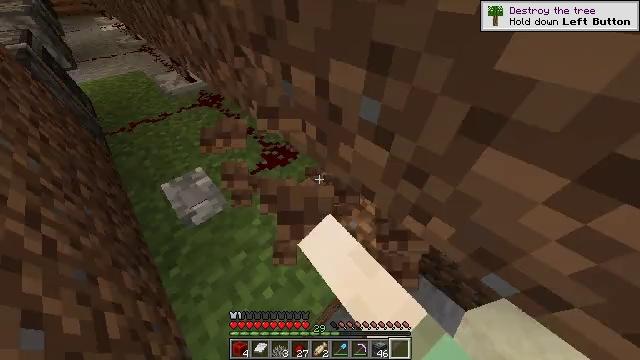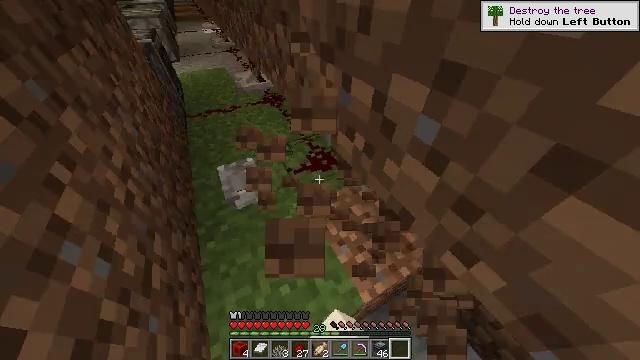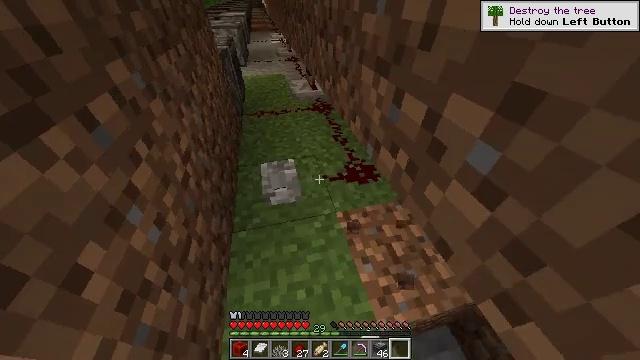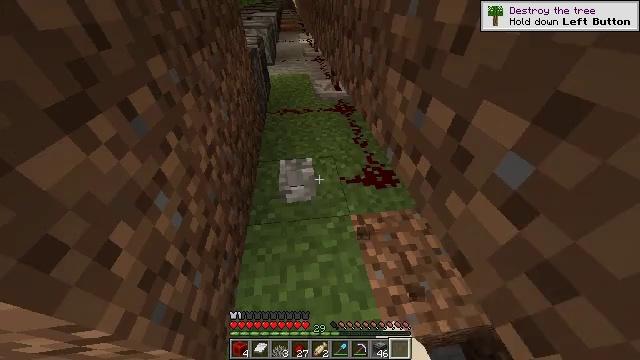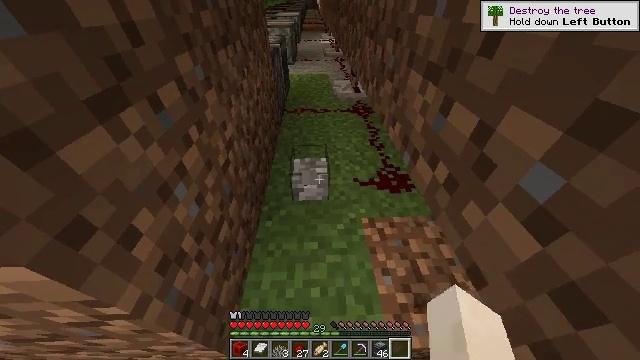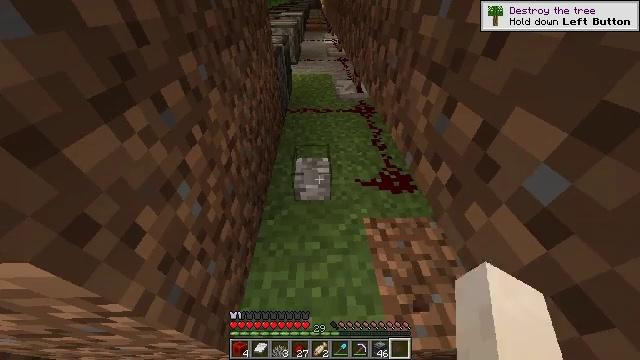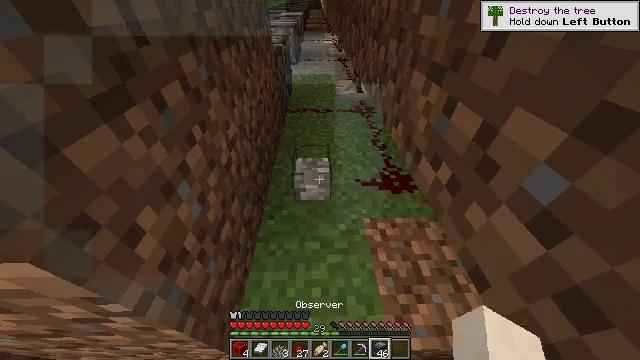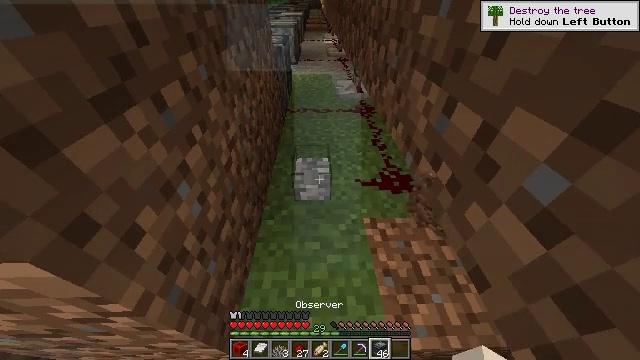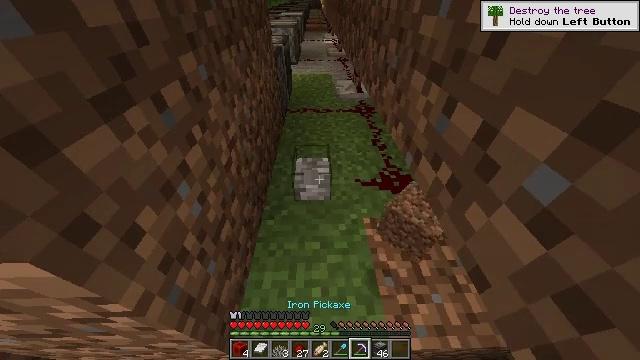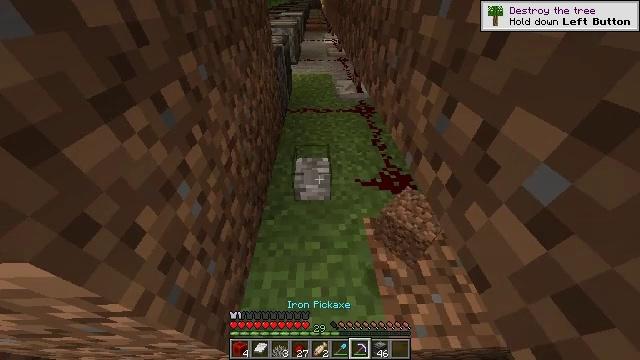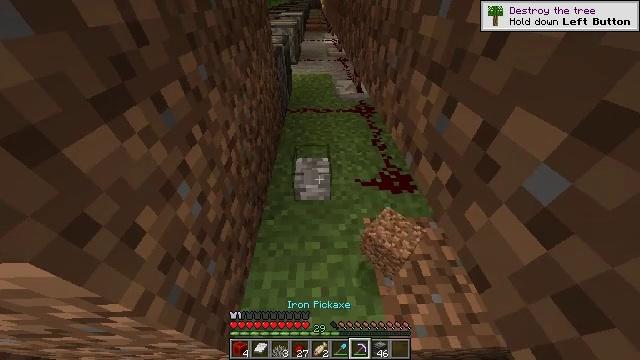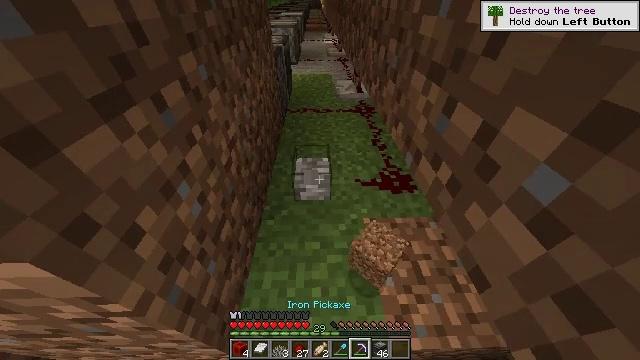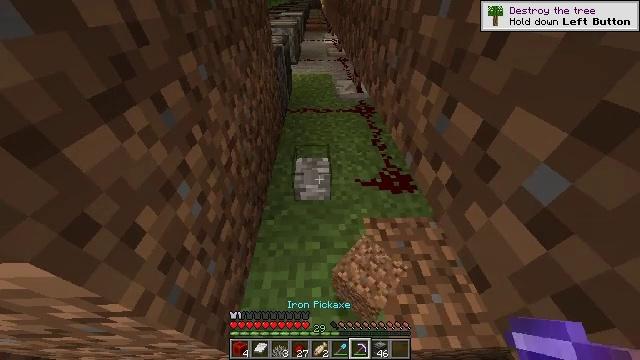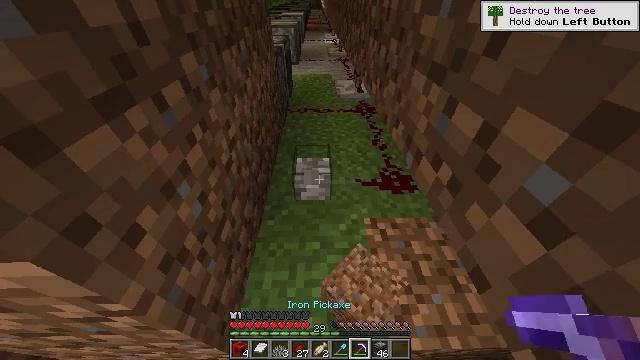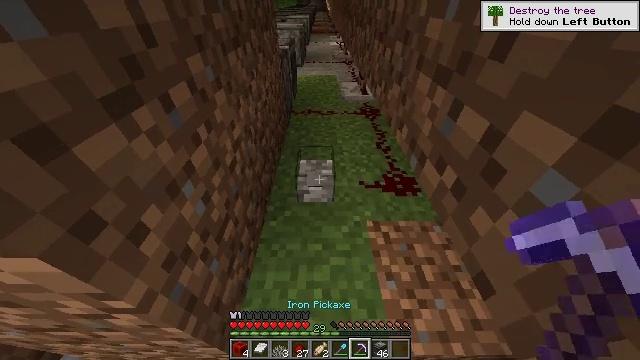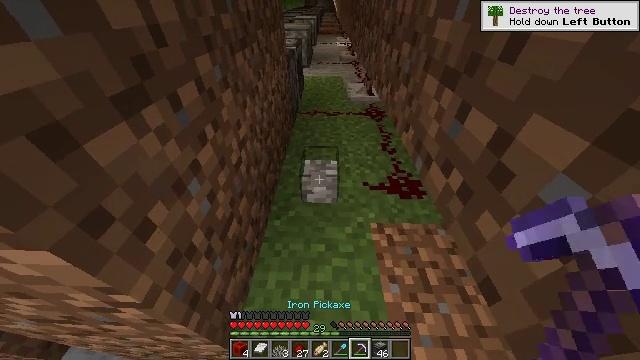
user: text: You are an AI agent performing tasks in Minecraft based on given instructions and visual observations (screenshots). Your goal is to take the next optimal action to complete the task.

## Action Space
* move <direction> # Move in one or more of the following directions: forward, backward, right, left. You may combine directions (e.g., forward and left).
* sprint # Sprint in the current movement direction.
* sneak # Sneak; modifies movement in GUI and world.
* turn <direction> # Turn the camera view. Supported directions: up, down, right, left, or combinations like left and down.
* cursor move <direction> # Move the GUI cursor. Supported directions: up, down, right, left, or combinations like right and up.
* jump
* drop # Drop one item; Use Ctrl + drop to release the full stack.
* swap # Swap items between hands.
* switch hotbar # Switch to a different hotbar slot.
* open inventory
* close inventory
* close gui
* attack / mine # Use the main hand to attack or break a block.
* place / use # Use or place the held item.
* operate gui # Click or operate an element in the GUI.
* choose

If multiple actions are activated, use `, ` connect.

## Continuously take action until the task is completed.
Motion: motion action
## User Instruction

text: Mine block lever.
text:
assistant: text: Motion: turn left and up
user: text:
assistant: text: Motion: turn left and up
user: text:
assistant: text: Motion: turn left
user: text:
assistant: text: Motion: turn left
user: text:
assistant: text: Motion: no_op
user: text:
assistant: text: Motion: no_op
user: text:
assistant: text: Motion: no_op
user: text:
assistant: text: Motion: no_op
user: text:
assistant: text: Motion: no_op
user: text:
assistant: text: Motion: no_op
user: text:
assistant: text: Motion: no_op
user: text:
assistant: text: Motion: no_op
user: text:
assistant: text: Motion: no_op
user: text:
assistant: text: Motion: turn left
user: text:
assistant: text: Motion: turn left
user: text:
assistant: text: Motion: no_op
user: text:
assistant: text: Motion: no_op
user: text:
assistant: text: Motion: no_op
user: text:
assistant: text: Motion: no_op
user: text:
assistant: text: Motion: no_op
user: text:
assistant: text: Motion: no_op
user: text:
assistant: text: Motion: no_op
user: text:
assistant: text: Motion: attack / mine
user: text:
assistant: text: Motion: attack / mine
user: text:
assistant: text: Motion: attack / mine
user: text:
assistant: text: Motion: attack / mine
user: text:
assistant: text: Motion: attack / mine
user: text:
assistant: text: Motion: attack / mine
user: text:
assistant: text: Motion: attack / mine
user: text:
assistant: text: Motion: attack / mine